Field crop: maize
Growth stage: 2
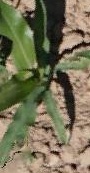
Species: maize